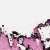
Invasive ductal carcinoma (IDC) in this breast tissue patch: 0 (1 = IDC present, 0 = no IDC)